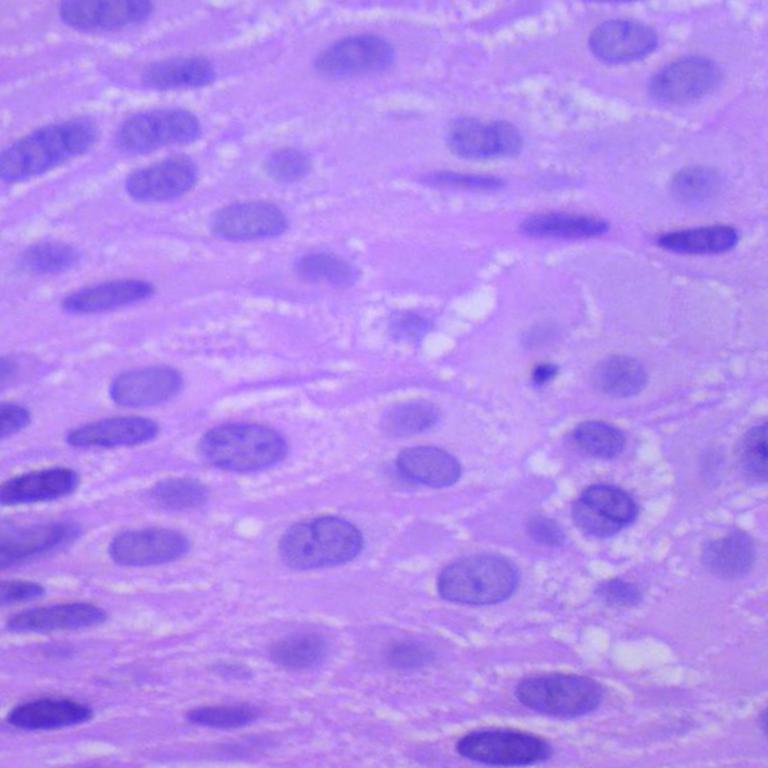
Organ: lung
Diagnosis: squamous carcinomas